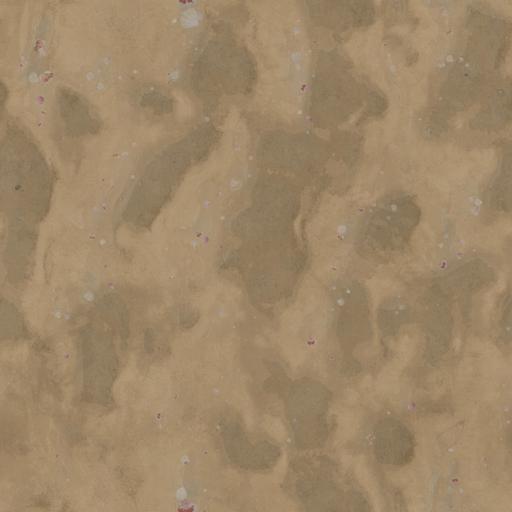
Tags: ground mud puddle